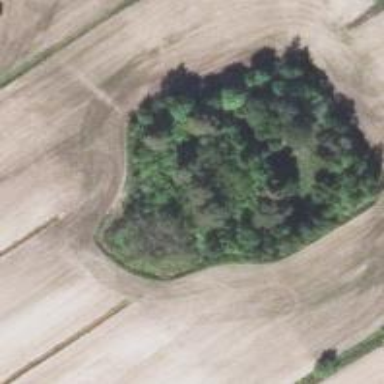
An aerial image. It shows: Forest area.